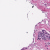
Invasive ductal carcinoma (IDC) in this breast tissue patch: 0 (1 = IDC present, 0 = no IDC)